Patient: sex F, age 65
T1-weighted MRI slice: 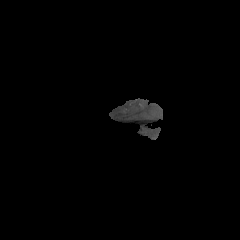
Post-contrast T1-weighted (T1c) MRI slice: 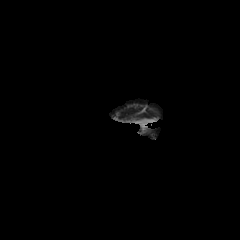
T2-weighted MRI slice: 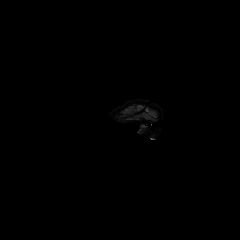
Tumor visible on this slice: no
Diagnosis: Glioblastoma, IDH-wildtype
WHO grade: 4